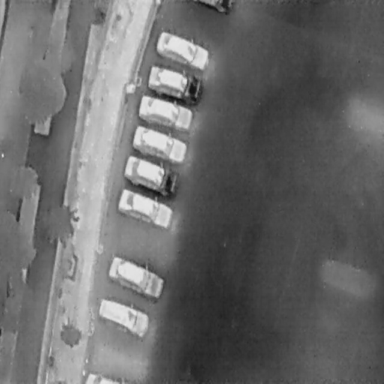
There are nine Cars in the infrared image.